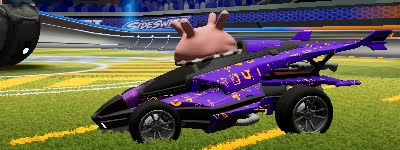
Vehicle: aftershock